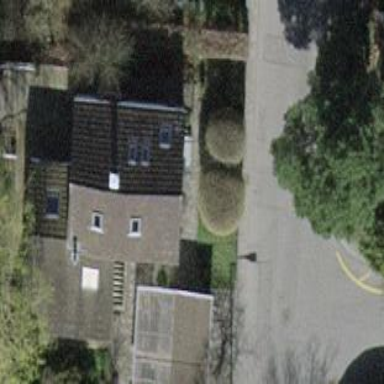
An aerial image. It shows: Building with tiled roof.